七年级 · 画法几何学
如图, 将一条两边平行的纸带折叠, 当 $\angle 2=80^{\circ}$, 则 $\angle 1=$

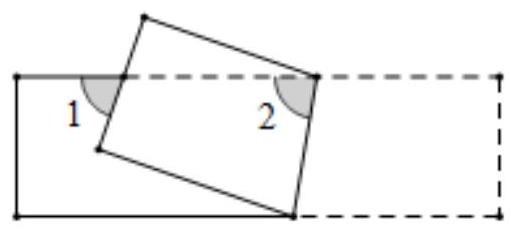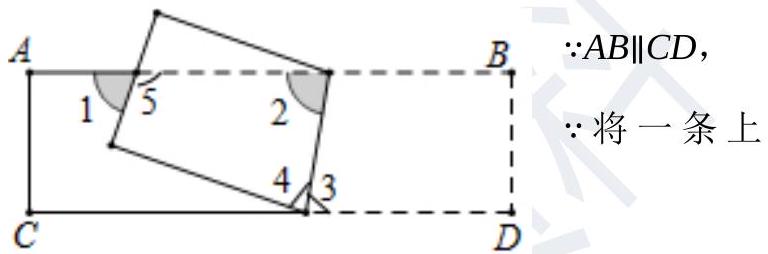
答案: $70^{\circ}$
解析: 如图，

$\therefore \angle 3=\angle 2=80^{\circ}$,

下两边互相平行的纸带折叠

$\therefore \angle 4=\angle 3=80^{\circ}$,

$\therefore \angle 5=360^{\circ}-90^{\circ}-80^{\circ} \times 2=110^{\circ}$,

$\therefore \angle 1=180^{\circ}-110^{\circ}=70^{\circ}$.

故答案为: $70^{\circ}$.

利用平行线的性质以及翻折不变性解决问题即可.